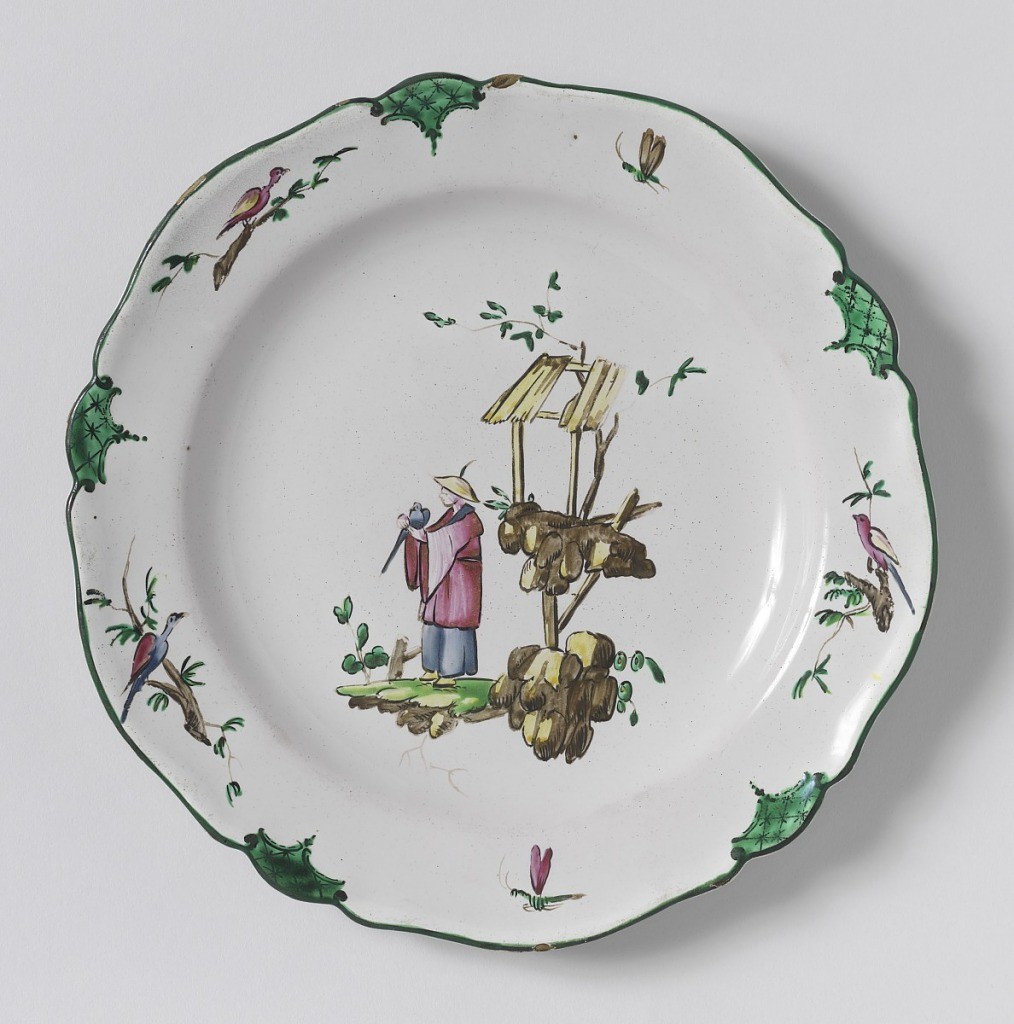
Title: Plate
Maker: Veuve Perrin Factory, France, 1748 - 1803
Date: mid- 18th century
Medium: Tin-glazed earthenware painted in muffle colors
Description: Circular cavetto, scalloped rim irregularly ten-sided. Chinoiserie decoration showing a man
Facing left, holding a birds. At right, rocks and a shelter in brown and yellow. Border has three birds and two flying insects alternating with green scalloped panels.